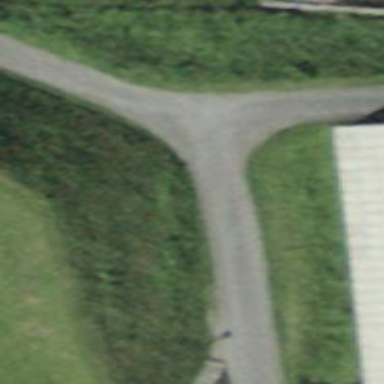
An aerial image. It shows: Designated golf cart path along grade1 service road.